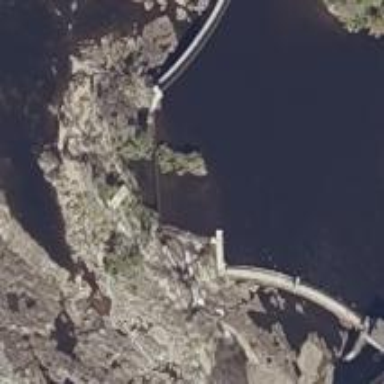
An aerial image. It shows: Dam along waterway.